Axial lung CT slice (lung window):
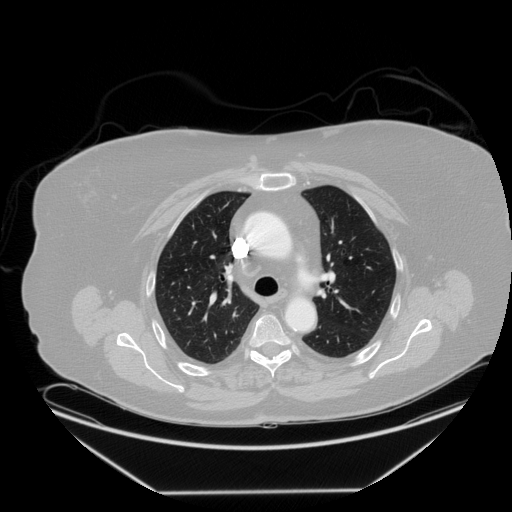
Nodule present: no